Question: I really like the Google+ style hovercard. When you hover over a profile picture, it pops up a little box, similar to the "established users" hovercards here on Stack Overflow.

I know how to do the CSS, but the JavaScript is what I need help with.
I have a code here that is somewhat like it: <URL> But, it doesn't work that good. The mouse offset does not work correctly.
Could someone help me with getting this working properly? Thanks in advance.
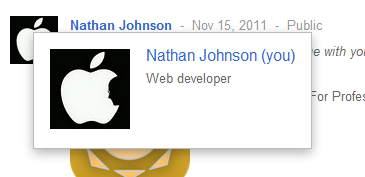
Answer: You can change the mouse offset in this section:
'''
var pos = {
// or you could position it relative to the mouse
top: (e.clientY + 2) + 'px',
left: (e.clientX + 2) + 'px'
};
'''
Change the 'e.clientY + 2' to 'e.clientY + 1' and the hovercard will be closer to the cursor.